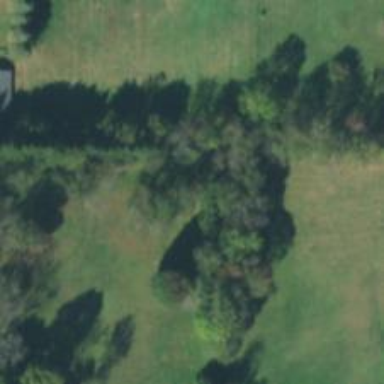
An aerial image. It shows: Disc golf tee area.